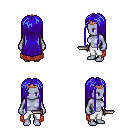
a pixel art fantasy rpg character, female body template, dark elf, purple skin, maroon cape, white pants, blue extra-long hairstyle, bronze tiara, dagger, four views (front, back, left, right), 2x2 character sprite sheet, small pixel art, hard edges, no anti-aliasing